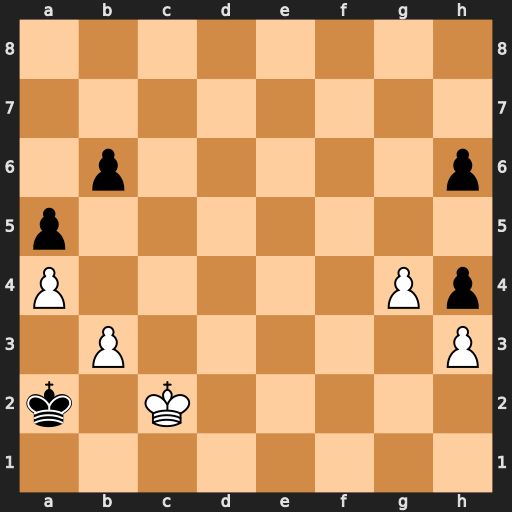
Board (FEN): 8/8/1p5p/p7/P5Pp/1P5P/k1K5/8
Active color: w
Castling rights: -
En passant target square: -
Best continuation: Kc3 Ka3 Kc4